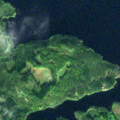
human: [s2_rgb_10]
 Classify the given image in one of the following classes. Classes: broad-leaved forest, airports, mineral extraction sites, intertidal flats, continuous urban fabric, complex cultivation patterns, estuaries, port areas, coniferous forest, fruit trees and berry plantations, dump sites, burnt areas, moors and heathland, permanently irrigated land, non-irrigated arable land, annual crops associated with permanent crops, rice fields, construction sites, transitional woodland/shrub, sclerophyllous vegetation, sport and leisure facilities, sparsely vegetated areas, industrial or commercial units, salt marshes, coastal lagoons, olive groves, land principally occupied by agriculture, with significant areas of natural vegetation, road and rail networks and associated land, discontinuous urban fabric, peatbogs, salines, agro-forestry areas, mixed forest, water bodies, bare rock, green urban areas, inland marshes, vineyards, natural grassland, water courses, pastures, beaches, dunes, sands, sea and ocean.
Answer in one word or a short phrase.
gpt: coniferous forest, mixed forest, transitional woodland/shrub, water bodies